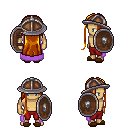
a pixel art fantasy rpg character, male body template, human, tanned skin, lavender cape, red pants, dark blonde extra-long hairstyle, chain helm, brown slippers, shield, four views (front, back, left, right), 2x2 character sprite sheet, small pixel art, hard edges, no anti-aliasing